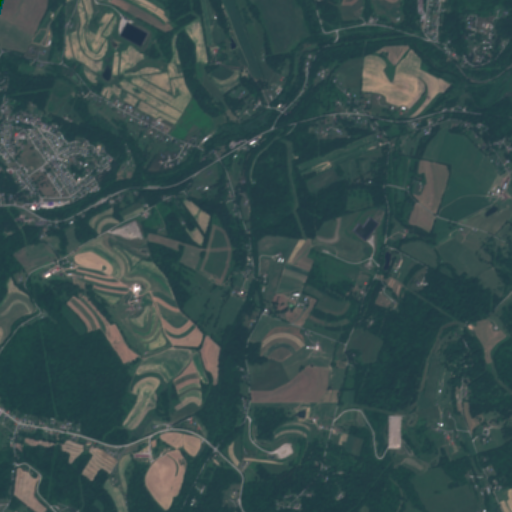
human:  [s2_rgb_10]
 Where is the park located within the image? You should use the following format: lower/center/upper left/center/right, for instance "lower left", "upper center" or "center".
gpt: The park is located in the upper left of the image.
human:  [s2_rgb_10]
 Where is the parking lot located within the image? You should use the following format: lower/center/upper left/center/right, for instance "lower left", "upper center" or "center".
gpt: The parking lot is located in the upper left of the image.
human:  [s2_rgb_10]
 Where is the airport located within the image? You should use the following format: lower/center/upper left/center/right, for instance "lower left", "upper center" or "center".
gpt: There is no airport in the image.